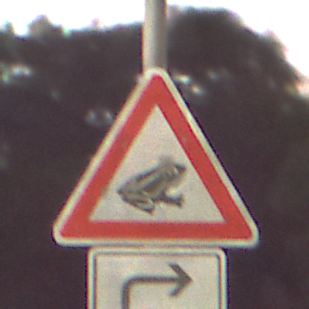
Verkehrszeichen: AmphibienwanderungLinks
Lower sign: RichtungsangabeDurchPfeile5
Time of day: Night
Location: Outdoor (Suburban)
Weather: Clear
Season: NotSpecified
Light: Artificial